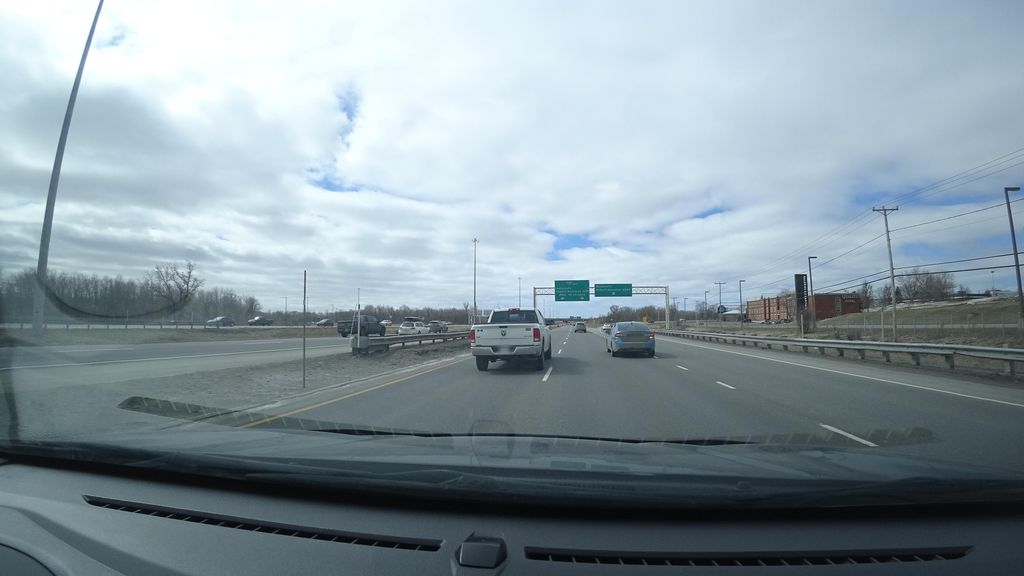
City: quebec_city